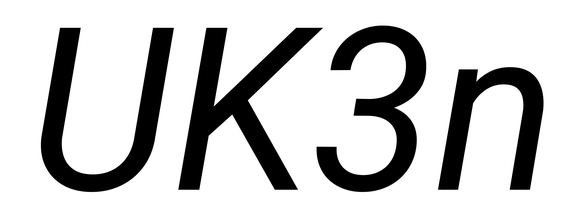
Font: Roboto-Italic_Italic